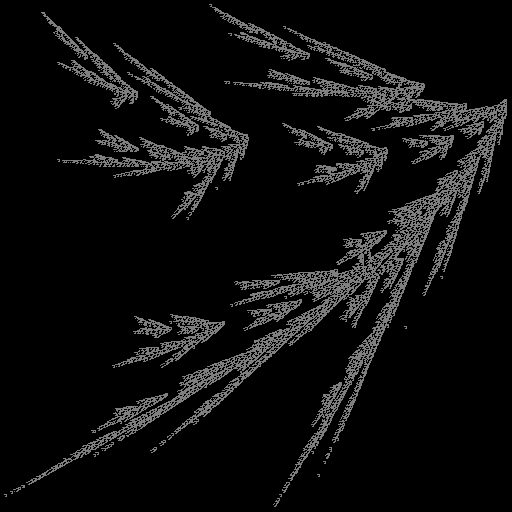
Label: filmyfern